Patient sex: M
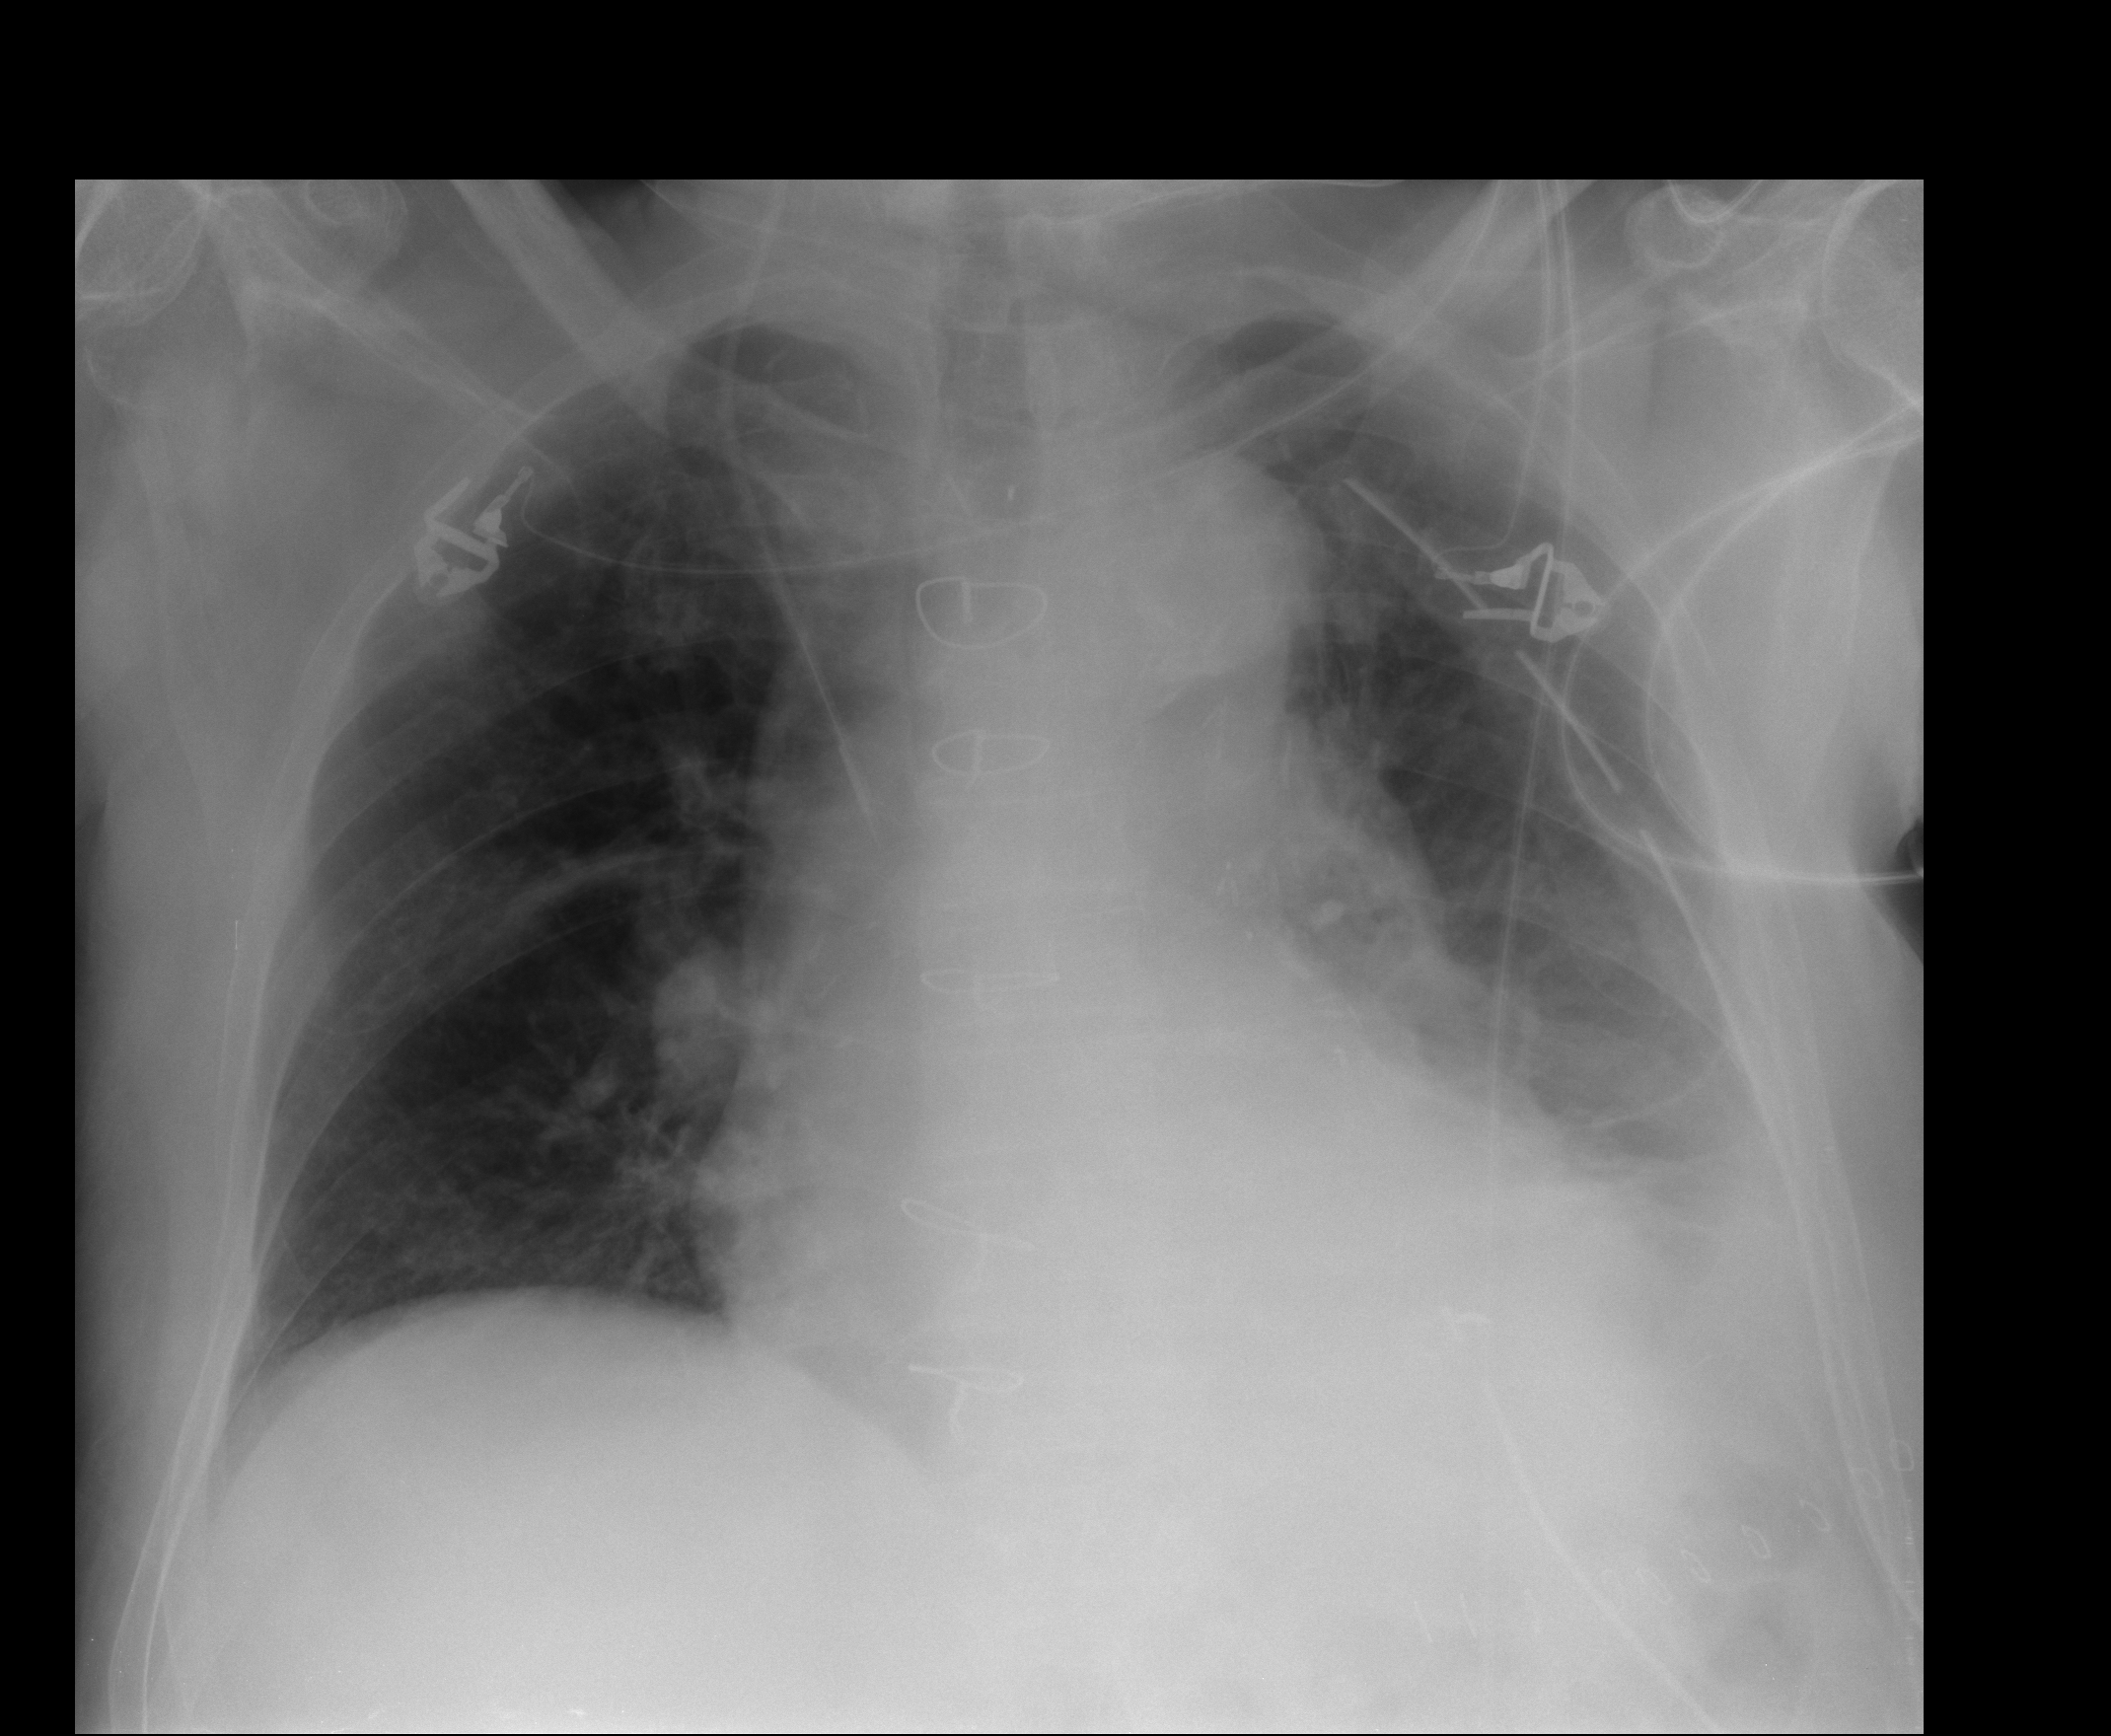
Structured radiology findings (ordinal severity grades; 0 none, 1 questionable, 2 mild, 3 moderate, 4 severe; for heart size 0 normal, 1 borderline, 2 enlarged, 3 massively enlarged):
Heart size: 2
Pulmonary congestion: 0
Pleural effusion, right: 0
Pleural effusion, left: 2
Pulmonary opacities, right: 0
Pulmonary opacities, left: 0
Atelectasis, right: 0
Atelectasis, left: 2